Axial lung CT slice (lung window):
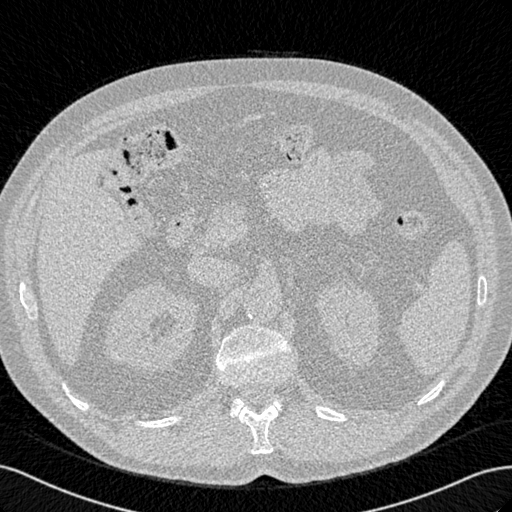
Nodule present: no